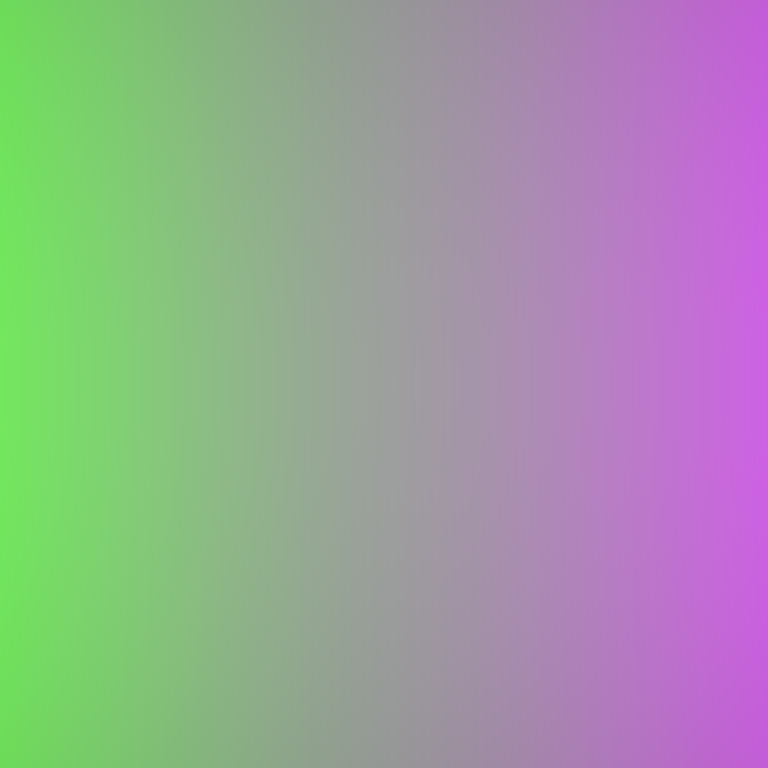
Abstract light effect, smooth gradient from vibrant green to soft purple, calm atmosphere, diffuse light, no room, no furniture, no objects.